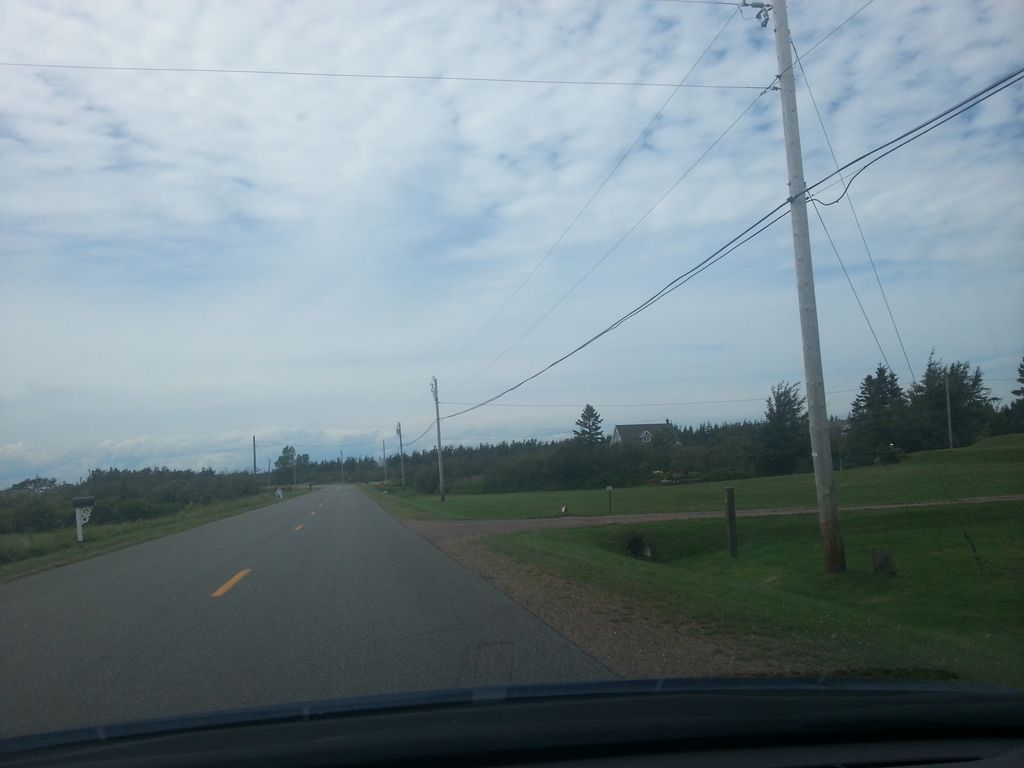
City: charlottetown